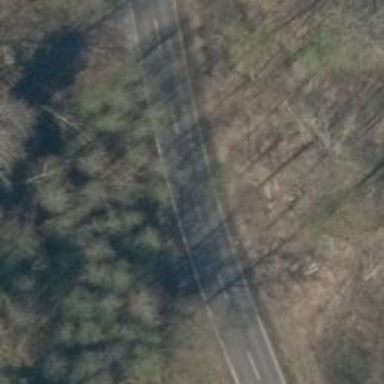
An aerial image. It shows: Secondary road with asphalt surface.